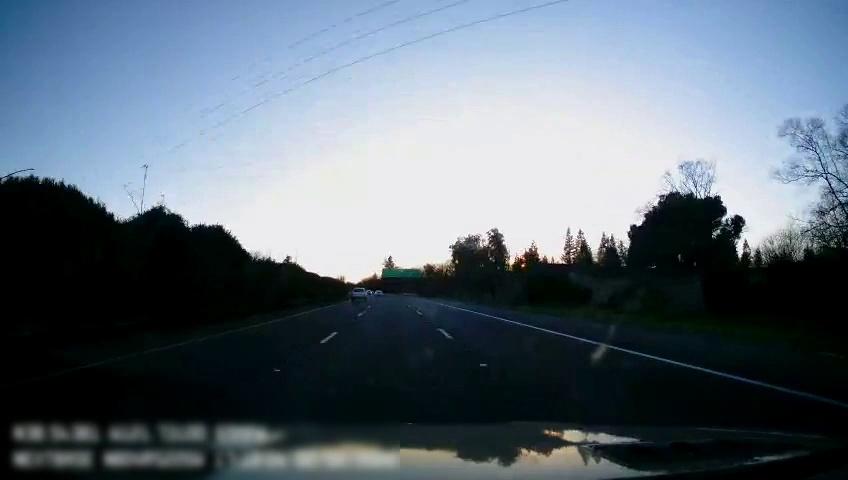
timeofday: Day
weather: Sunny
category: Drivable Space
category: Vehicles | Truck
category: Lanes | Alternate Lane
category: Lanes | Current Lane
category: Lanes | Current Lane
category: Lanes | Alternate Lane
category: Traffic | Signs